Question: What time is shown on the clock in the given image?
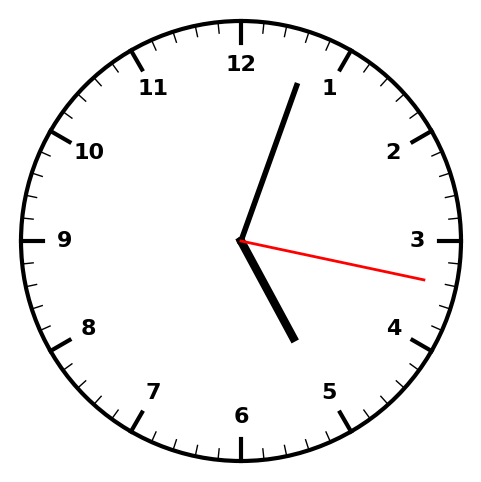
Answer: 05:03:17